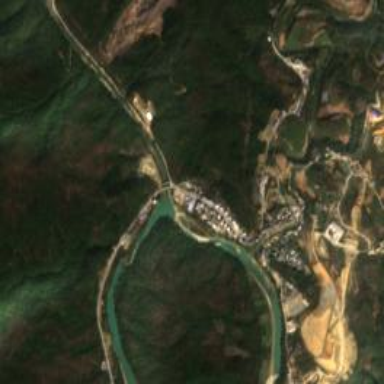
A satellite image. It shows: Ethnic township within town.